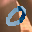
Label: 0